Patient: sex M, age 68
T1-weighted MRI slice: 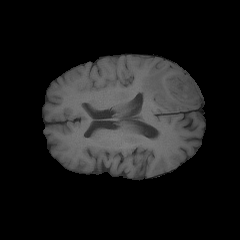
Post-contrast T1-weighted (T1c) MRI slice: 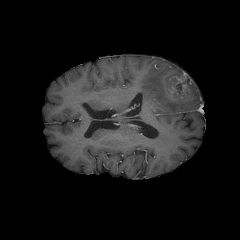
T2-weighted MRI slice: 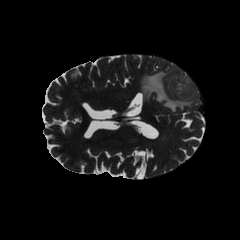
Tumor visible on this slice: yes
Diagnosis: Glioblastoma, IDH-wildtype
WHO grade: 4